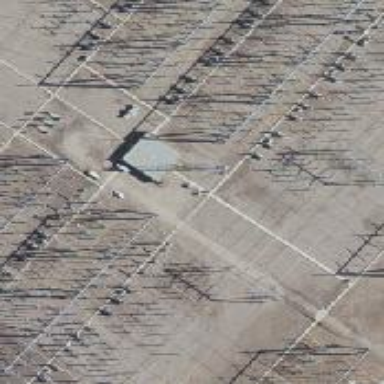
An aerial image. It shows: Switch used for power control.